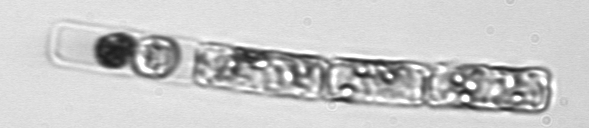
Label: Guinardia_delicatula_TAG_internal_parasite